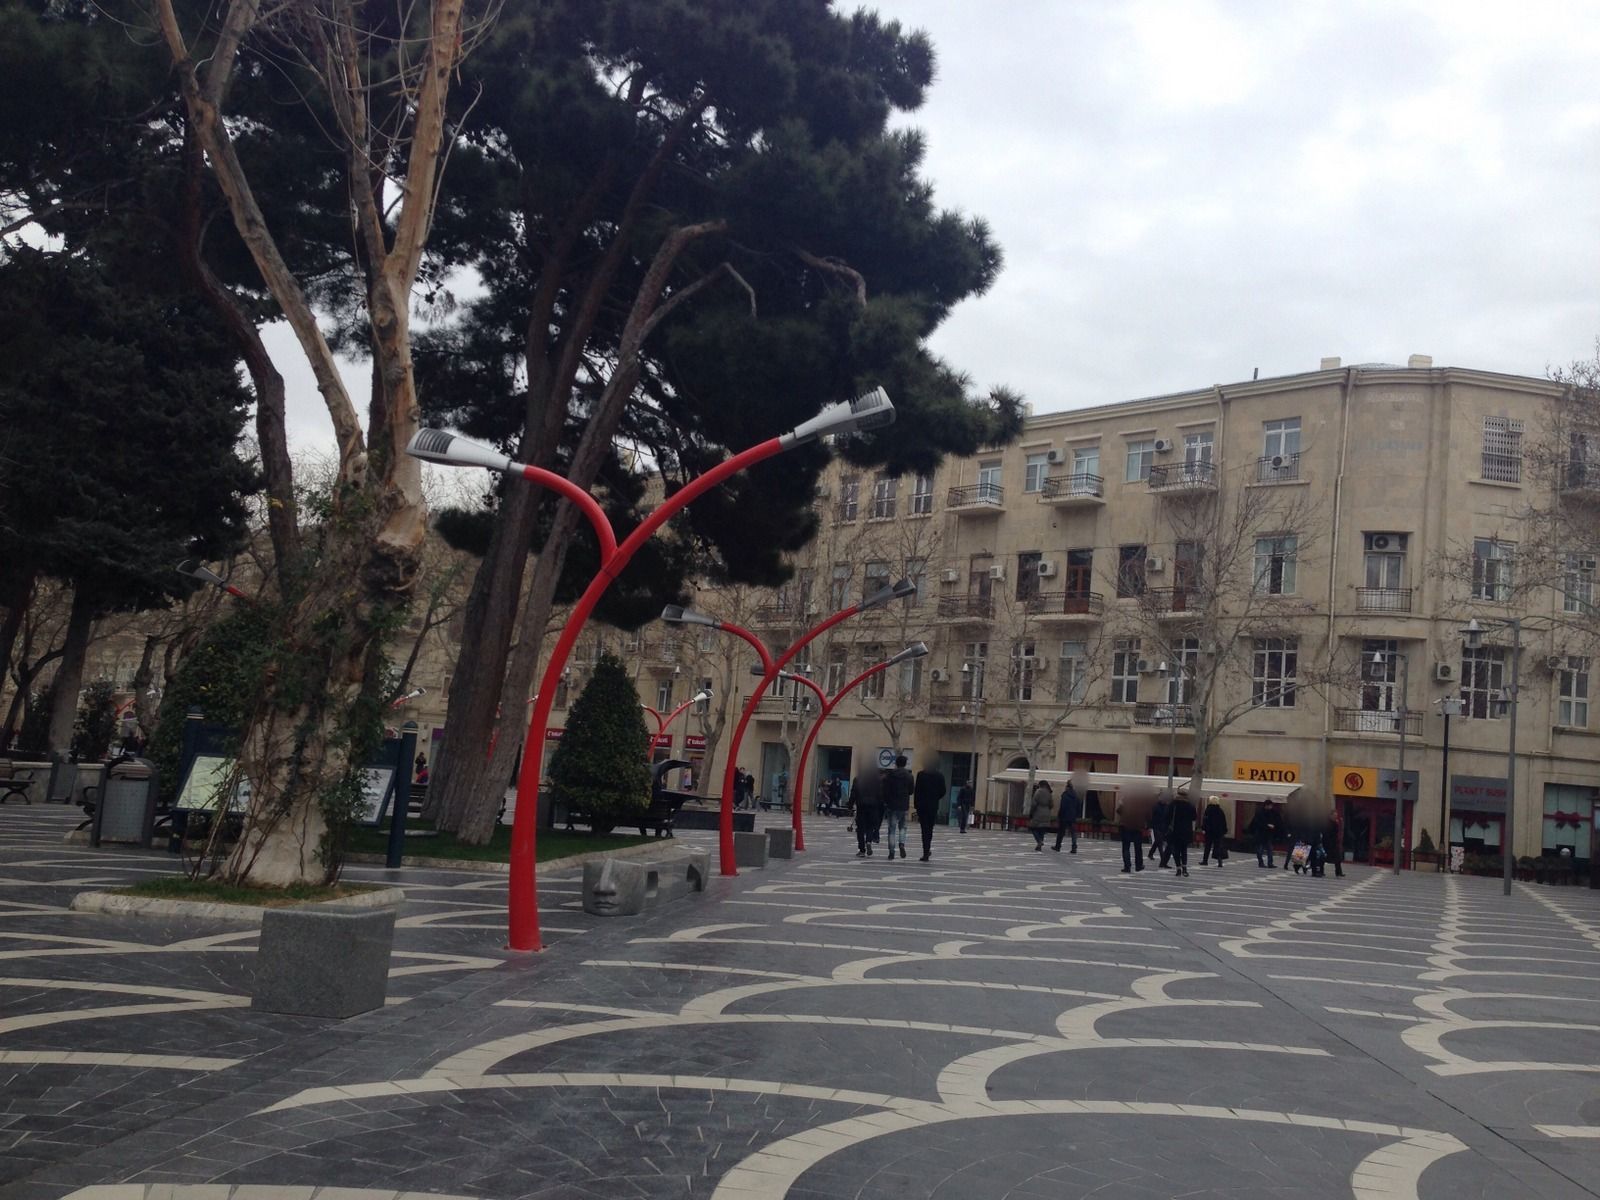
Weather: cloudy
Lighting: day
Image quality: slightly poor
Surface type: walking surface
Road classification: footway
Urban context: urban centre
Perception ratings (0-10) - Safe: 6.45, Lively: 6.34, Beautiful: 9.21, Boring: 6.09, Depressing: 2.07, Wealthy: 6.3